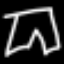
Label: pants